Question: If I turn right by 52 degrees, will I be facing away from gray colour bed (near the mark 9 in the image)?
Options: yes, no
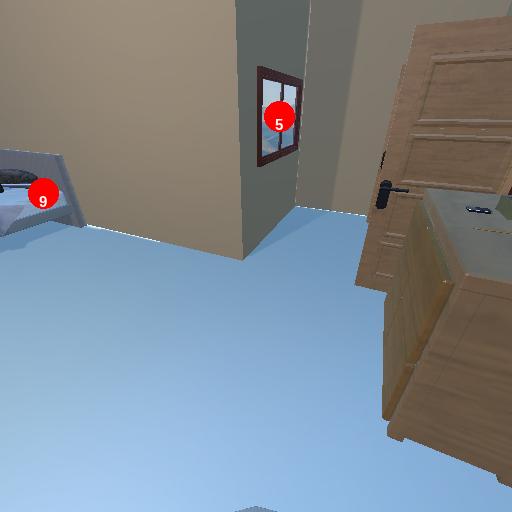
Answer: yes